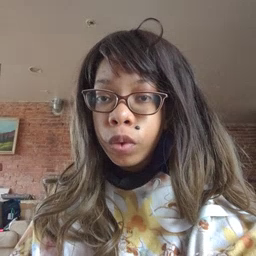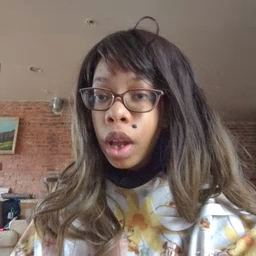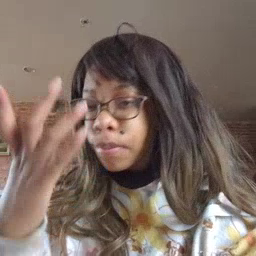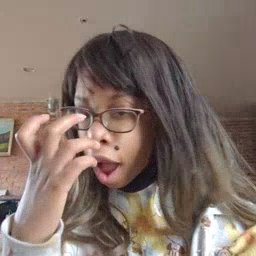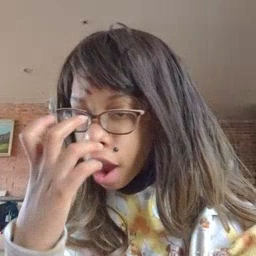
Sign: mad